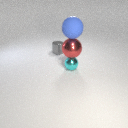
large blue rubber sphere above small cyan metal sphere